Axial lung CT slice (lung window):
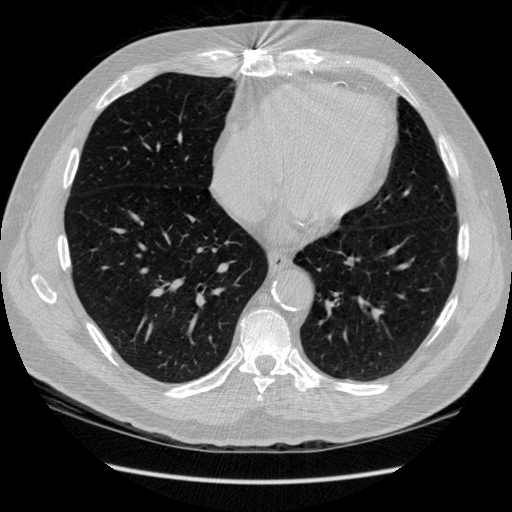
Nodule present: no